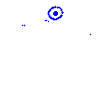
Particle: pion